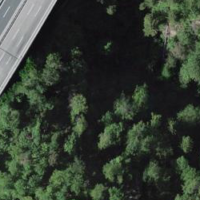
EUNIS habitat code: 44
Species observed at this site:
Allium ursinum
Cardamine heptaphylla
Polystichum aculeatum
Asplenium scolopendrium
Milvus milvus
Corvus frugilegus
Chrysosplenium alternifolium
Garrulus glandarius
Falco tinnunculus
Lamium galeobdolon
Columba palumbus